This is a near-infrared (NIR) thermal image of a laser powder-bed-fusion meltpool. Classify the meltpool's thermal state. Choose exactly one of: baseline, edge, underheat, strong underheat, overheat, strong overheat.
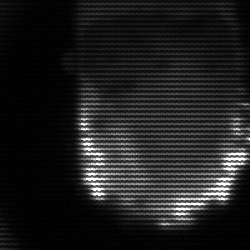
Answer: baseline